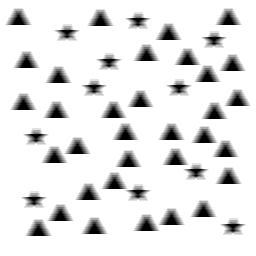
Squares: 0
Triangles: 33
Stars: 11
Total shapes: 44